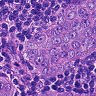
Metastatic tissue present: yes